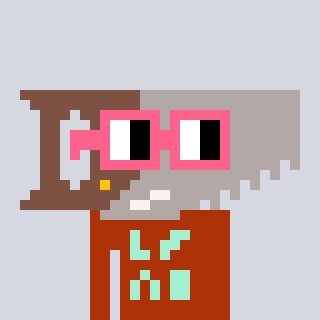
a pixel art character with square pink glasses, a saw-shaped head and a hotbrown-colored body on a cool background